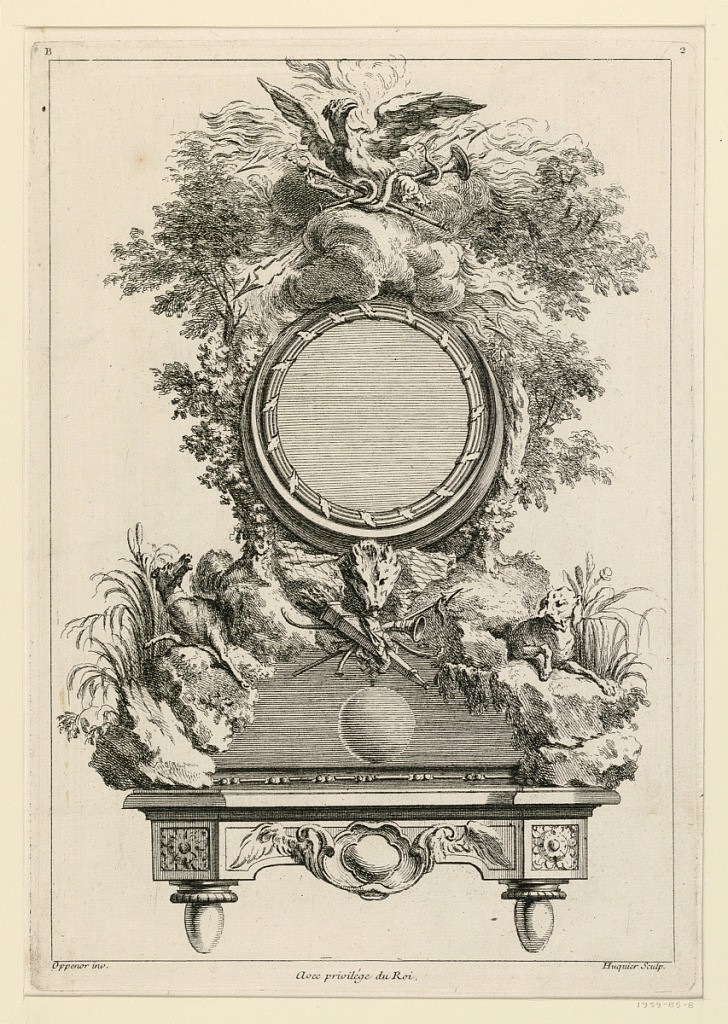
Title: Page Two from "Second Licre Contenant Differens Desseins de Pendules Inventés par G. M. Oppenort Architecte du Roi et Gravés par Huquier"
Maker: Gilles-Marie Oppenord, French, 1672–1742
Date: after 1751
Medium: Etching on paper
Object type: Print
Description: Design for a circular clock on a bracket. Lower part conceived as rocks whereon two dogs appear. Two trees support the clock. Above, an eagle on a cloud. Inscribed, upper left: "B"; lower right: "2"; lower left: "Oppenort inv."; lower right: "Huquier sculp." center: "Avec privilege du Roi".